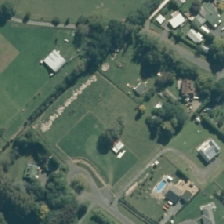
Land cover: urban_build_up